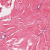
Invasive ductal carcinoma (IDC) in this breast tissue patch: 0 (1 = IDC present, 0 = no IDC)